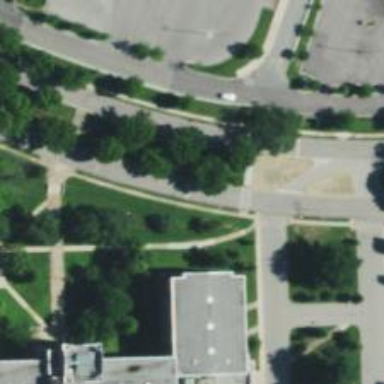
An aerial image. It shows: Footway located on traffic island.